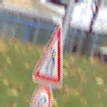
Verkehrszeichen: VerengteFahrbahn
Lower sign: Geschwindigkeit40
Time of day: MorningAfternoon
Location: Outdoor (Nature)
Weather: Overcast
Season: Autumn
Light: Natural